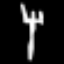
Label: fork